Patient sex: M
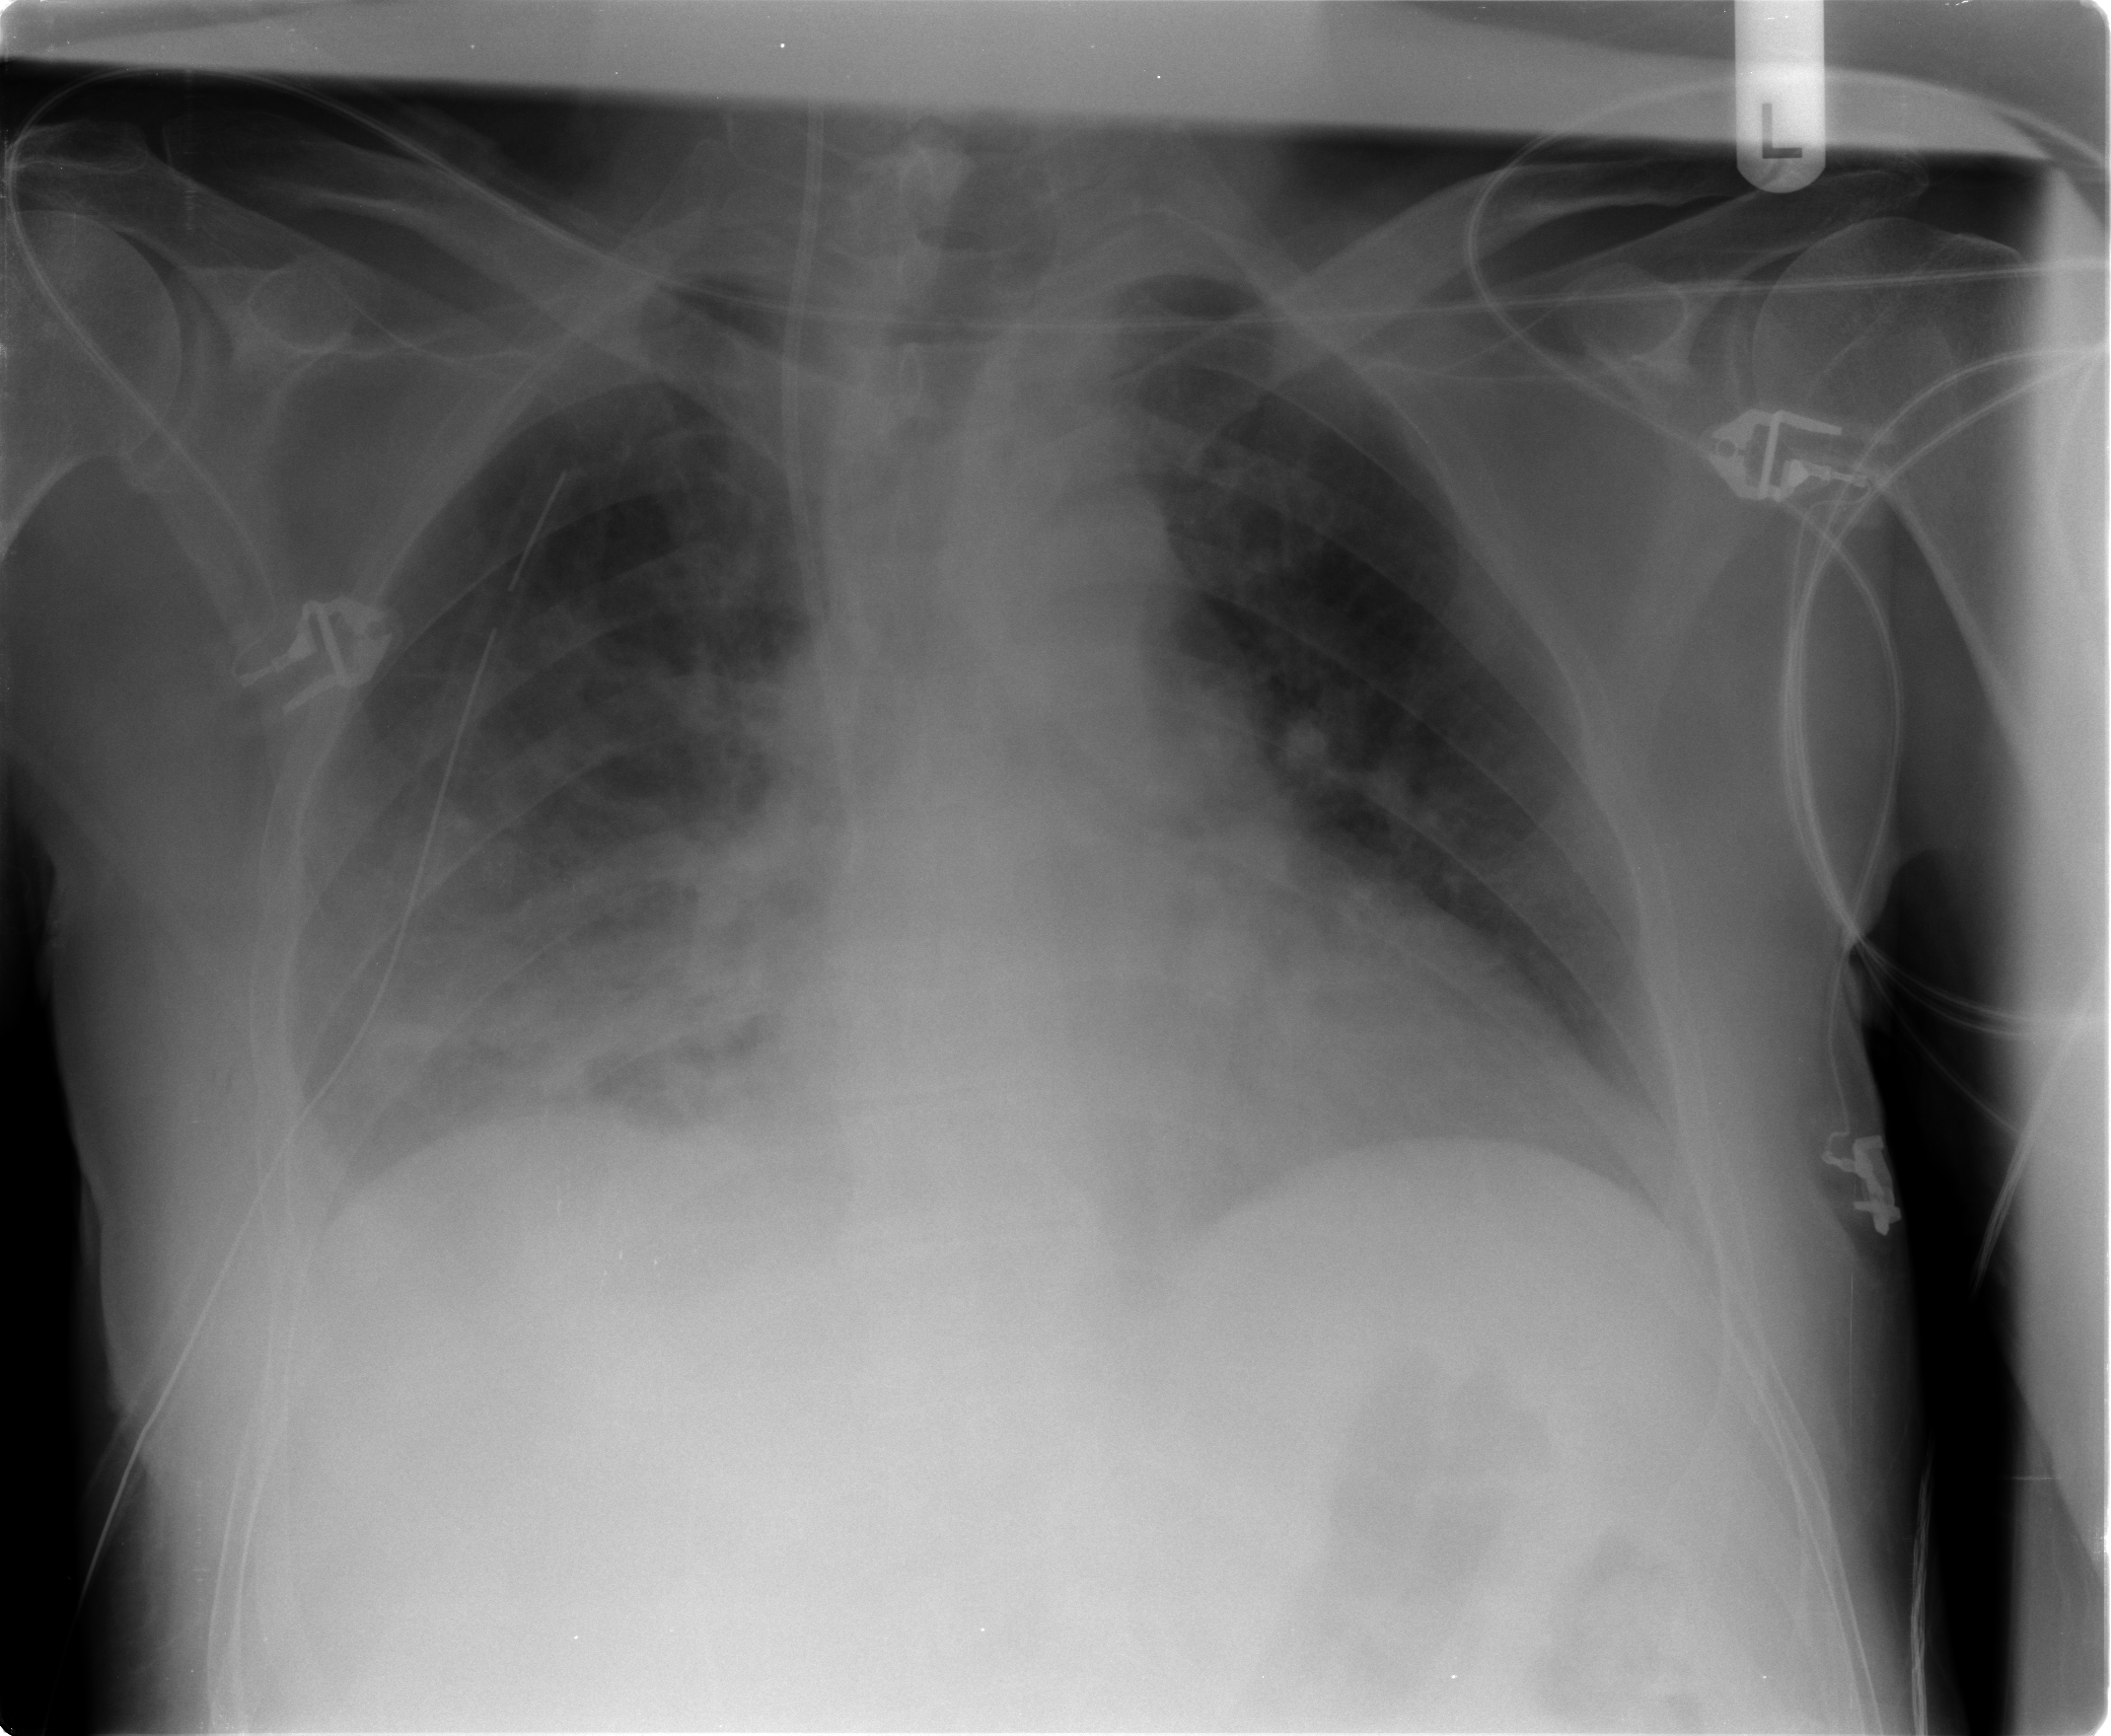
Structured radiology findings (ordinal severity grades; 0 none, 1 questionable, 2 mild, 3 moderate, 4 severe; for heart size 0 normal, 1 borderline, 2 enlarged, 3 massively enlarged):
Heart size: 0
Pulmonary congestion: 2
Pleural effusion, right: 3
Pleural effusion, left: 0
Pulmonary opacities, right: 1
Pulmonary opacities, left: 0
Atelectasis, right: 2
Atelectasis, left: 0